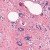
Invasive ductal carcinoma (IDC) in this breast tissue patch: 1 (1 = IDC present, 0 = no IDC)